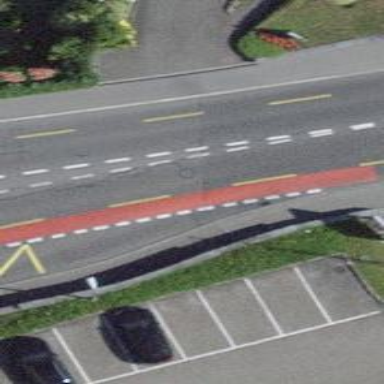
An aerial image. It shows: Primary highway with dedicated cycle lane and separate sidewalks on both sides.